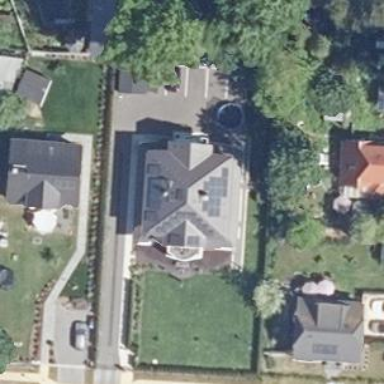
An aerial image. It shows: Detached building with gabled roof.